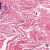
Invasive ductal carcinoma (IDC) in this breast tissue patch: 0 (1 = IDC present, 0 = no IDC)